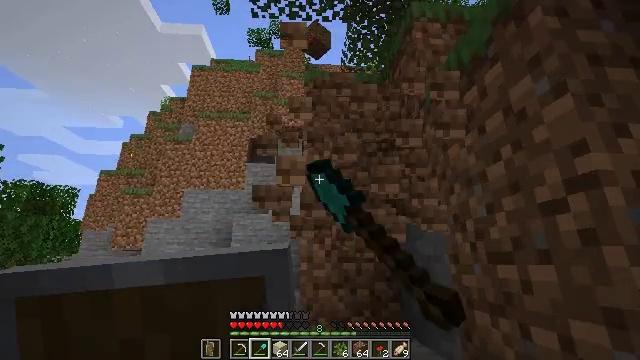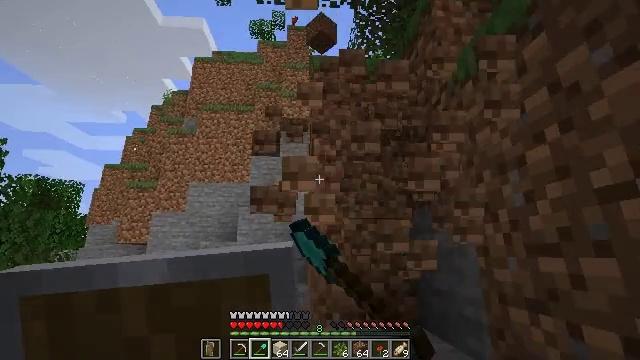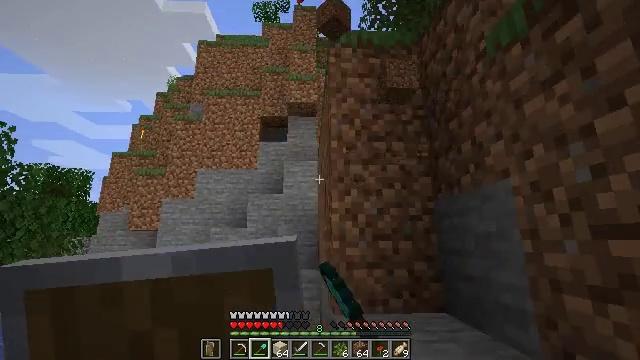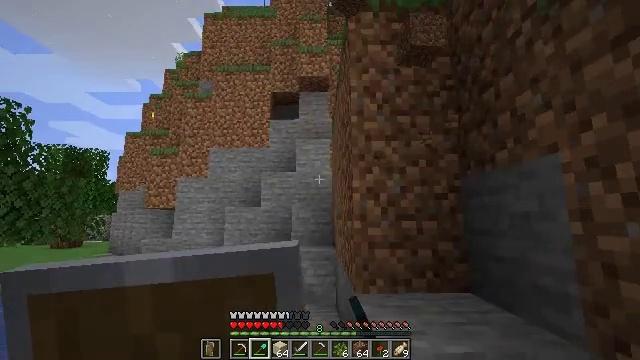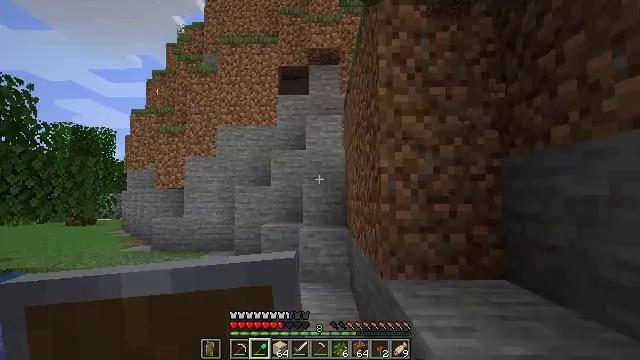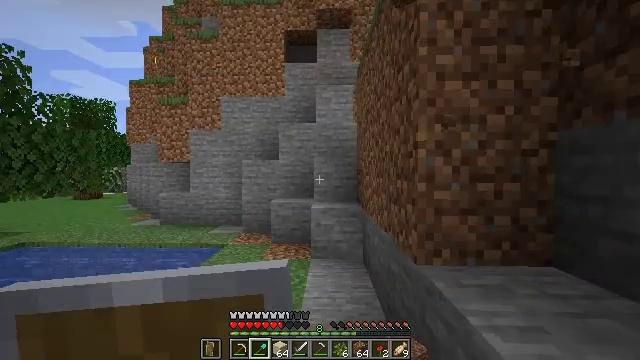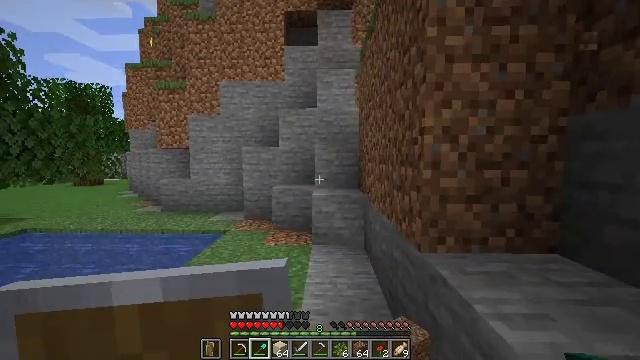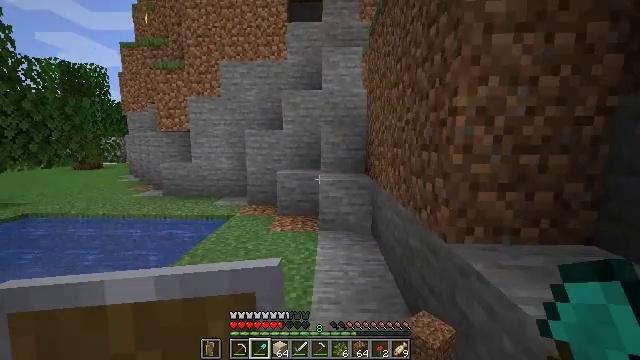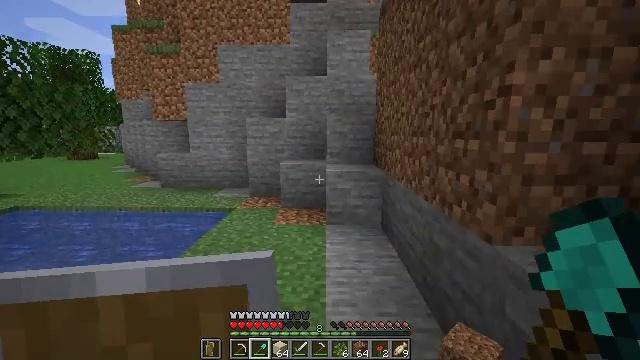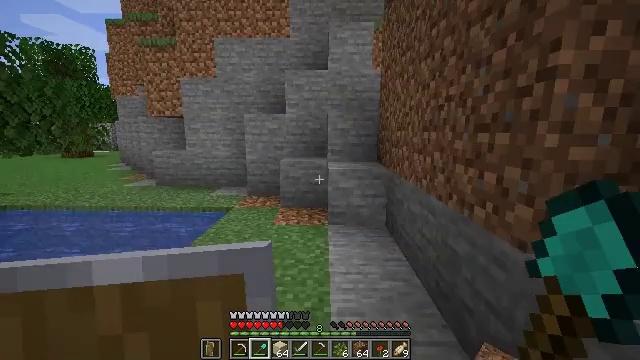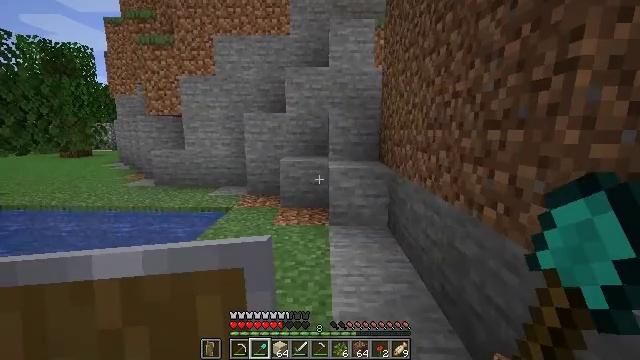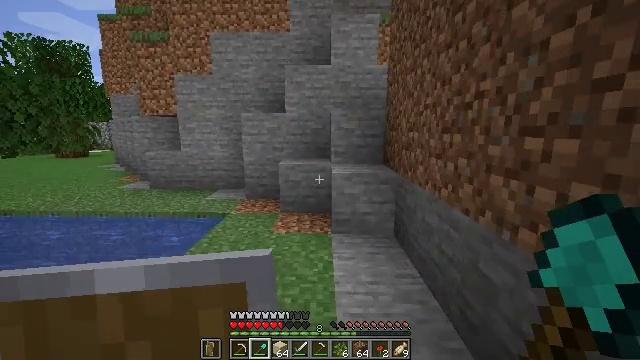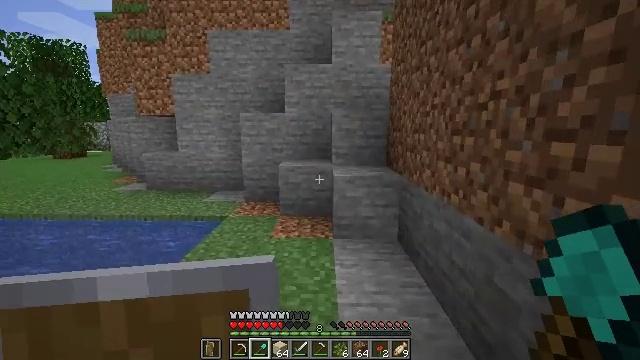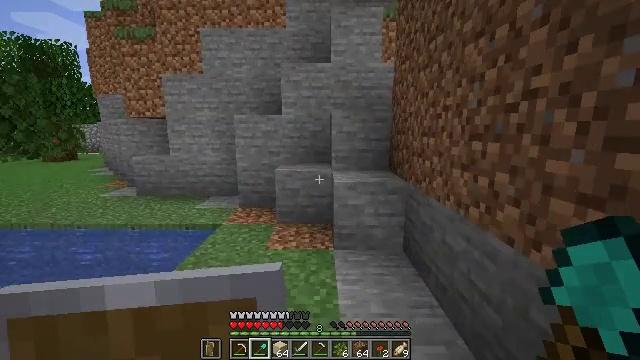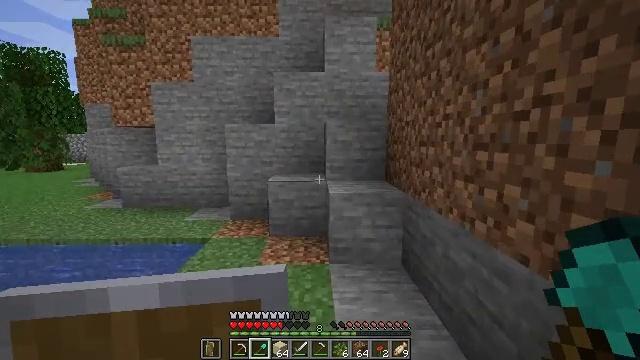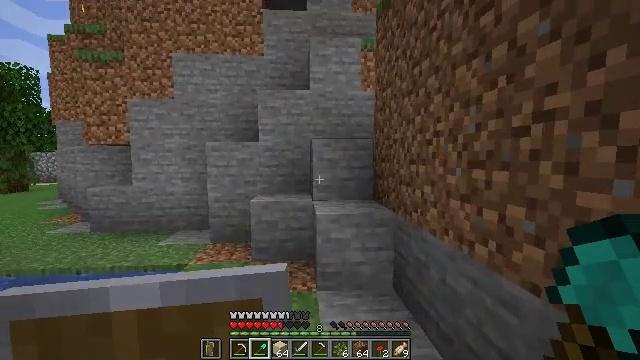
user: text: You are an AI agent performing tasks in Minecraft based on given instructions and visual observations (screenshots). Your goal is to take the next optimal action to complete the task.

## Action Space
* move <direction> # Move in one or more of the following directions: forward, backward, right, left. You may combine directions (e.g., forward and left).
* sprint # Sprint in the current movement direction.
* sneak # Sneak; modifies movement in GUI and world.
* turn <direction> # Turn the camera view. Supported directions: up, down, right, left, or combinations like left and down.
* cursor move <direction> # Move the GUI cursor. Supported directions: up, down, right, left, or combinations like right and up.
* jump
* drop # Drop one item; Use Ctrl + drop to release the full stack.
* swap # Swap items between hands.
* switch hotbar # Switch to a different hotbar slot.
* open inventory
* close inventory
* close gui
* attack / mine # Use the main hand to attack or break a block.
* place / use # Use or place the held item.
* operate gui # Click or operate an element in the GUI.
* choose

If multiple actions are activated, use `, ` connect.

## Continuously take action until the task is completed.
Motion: motion action
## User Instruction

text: Gather bee nest from a tree in the forest.
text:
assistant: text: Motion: move forward and move left, turn down, attack / mine
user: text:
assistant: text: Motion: move forward and move left, turn left and down
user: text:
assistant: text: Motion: move forward and move left, turn left and down
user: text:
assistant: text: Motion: move forward and move left, turn left and down
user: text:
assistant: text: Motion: move forward and move left, turn down
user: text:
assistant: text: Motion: move forward and move left, turn down
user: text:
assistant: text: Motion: move forward and move left, turn down
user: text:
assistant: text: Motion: move forward, turn down
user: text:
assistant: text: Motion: move forward
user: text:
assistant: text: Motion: move forward
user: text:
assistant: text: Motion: move forward
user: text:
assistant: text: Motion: move forward
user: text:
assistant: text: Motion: move forward
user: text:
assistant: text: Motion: move forward, turn right and up
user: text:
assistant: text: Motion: turn right and up
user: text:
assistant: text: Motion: turn right and up
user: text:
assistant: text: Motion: move forward, turn right and up
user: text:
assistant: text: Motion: move forward, turn right and up
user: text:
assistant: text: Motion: move forward
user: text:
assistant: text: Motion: move forward, turn up
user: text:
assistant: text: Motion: move forward and move left, turn right and up
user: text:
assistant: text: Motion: move forward and move left, turn up
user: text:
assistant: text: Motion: move forward and move left
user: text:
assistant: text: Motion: move forward and move left
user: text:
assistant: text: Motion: move forward and move left
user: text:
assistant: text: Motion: move forward
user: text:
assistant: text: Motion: move forward
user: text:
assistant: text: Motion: move forward
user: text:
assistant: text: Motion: move forward, turn right and up, jump
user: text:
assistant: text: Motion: move forward, turn right and up, jump